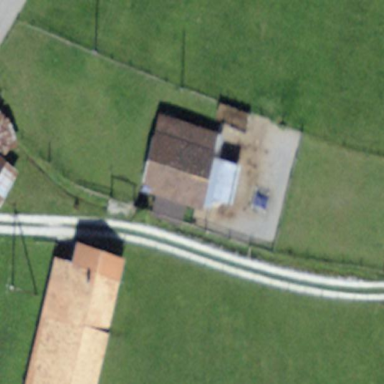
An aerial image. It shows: Stable.